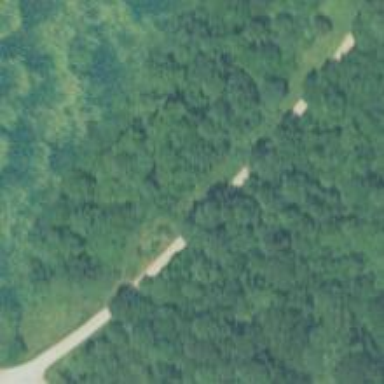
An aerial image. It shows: Driveway.